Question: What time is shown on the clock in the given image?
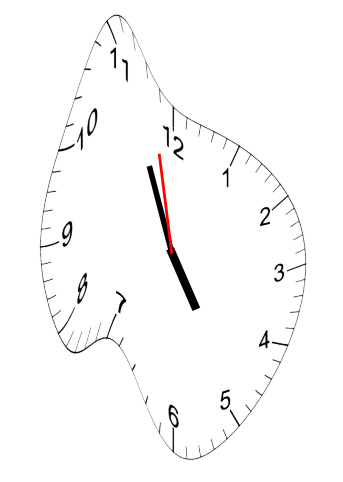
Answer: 04:55:58